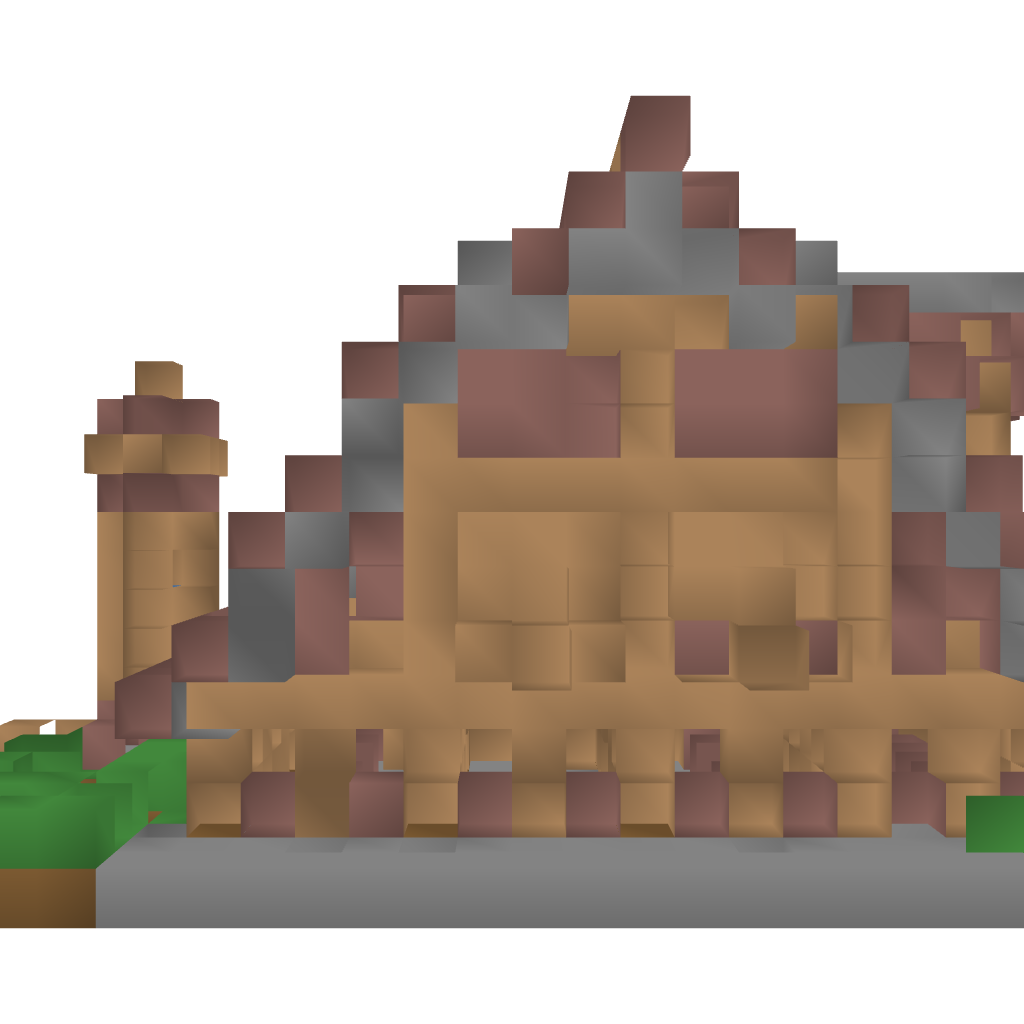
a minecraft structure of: Barn with Water Tower bad low quality